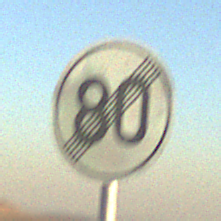
Verkehrszeichen: EndeGeschwindigkeit80
Umgebung: Outdoor, Nature
Tageszeit: SunriseSunset
Wetter: Clear
Licht: Natural
Jahreszeit: NotSpecified
Kontrast: LowContrast